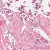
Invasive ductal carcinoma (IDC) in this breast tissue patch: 1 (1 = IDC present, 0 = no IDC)